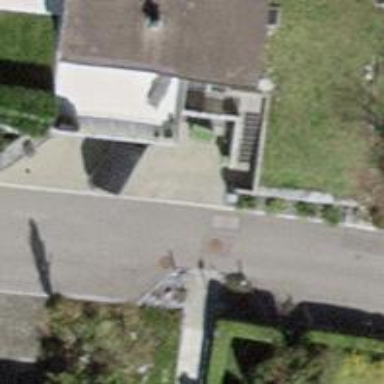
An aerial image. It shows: Road with steps.